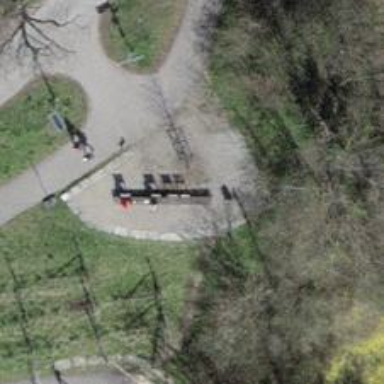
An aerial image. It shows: Brown bench in the vicinity.